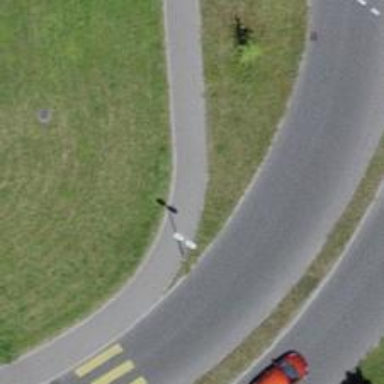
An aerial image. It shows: Asphalt sidewalk along the footway.